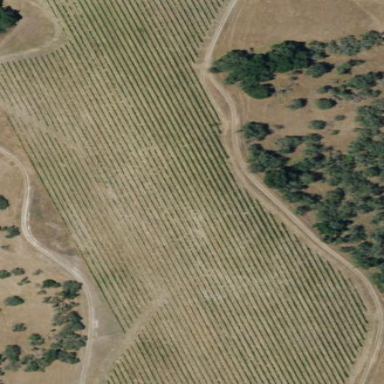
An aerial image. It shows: Vineyard with grape crops.